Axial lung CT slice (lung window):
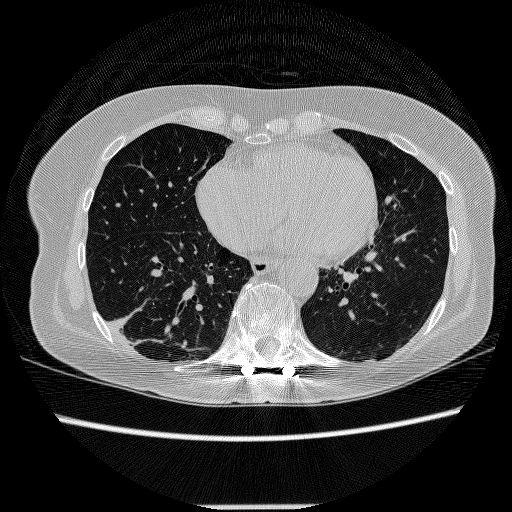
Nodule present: no